Field crop: tomato
Growth stage: 1
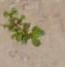
Species: portulaca